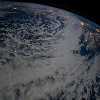
Label: cloud